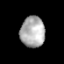
Tissue: prostate
Cell type: T cells
Senescence score: 0.3321
Nuclear area (px): 735
Mean DAPI intensity: 174.482